Question: I am doing filter with checkbox using JQuery. I want to put diferent div selected checkbox list , also when I click delete the category's icon , It will be delete selected checkbox list and other div area's checkbox list. How can i do this please help ?
Like This IMAGE :
You can viev with JSDFiddle -> <URL>
HTML :
'''
<div style="background-color:#ccc; width:90%; height:30px;">
Selected checkbox Filter list ->
<br>
<img src="http://i.stack.imgur.com/5iWr1.jpg"/>
<br><br><br><br>
<div class="tags">
<label>
<input type="checkbox" rel="arts" />
Arts
</label>
<label>
<input type="checkbox" rel="computers" />
Computers
</label>
<label>
<input type="checkbox" rel="health" />
Health
</label>
<label>
<input type="checkbox" rel="video-games" />
Video Games
</label>
</div>
<ul class="results">
<li class="arts computers">Result 1</li>
<li class="video-games">Result 2</li>
<li class="computers health video-games">Result 3</li>
<li class="arts video-games">Result 4</li>
</ul>
'''
Javascript :
'''
$(document).ready(function () {
$('div.tags').find('input:checkbox').live('click', function () {
$('.results > li').hide();
if( $('div.tags').find('input:checked').length > 0)
{
$('div.tags').find('input:checked').each(function () {
$('.results > li.' + $(this).attr('rel')).show();
});
}else{
$('.results > li').show();
}
});
});
'''
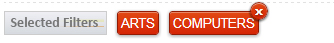
Answer: I think this is what you want, just give it a little style and volla: <URL>
'''
$(document).ready(function () {
$('div.tags').find('input:checkbox').on('click', function () {
$('.results > li').hide();
$('#tags').html('<div id="selectedTags">Selected Tags : </div>');
if( $('div.tags').find('input:checked').length > 0)
{
$('div.tags').find('input:checked').each(function () {
$('.results > li.' + $(this).attr('rel')).show();
$('#tags').append('<span class="tagDiv">'+$(this).attr('rel').toUpperCase()+'<span class="delete">x</span></span>');
});
}else{
$('.results > li').show();
}
});
$(document).on('click','.delete',function(){
var tagName=$(this).parent().text();
tagName=tagName.slice(0,-1).toLowerCase();
$('input').each(function(){
if($(this).attr('rel')==tagName){
$(this).trigger('click');
$(this).trigger('click');
$(this).attr('checked',false);
}
});
});
});
'''